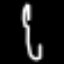
Label: fork